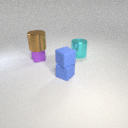
large brown metal cylinder above small purple metal cube